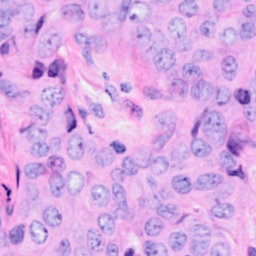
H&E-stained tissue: Breast